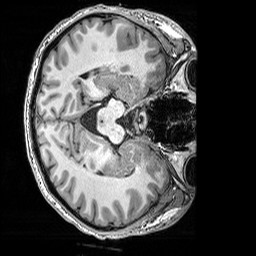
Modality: T1w
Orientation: axial
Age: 27
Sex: male